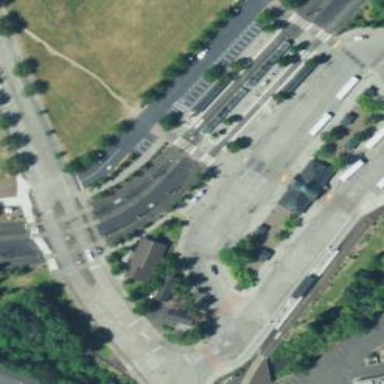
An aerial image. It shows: Bus station serving as public transport station.